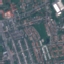
Label: Residential